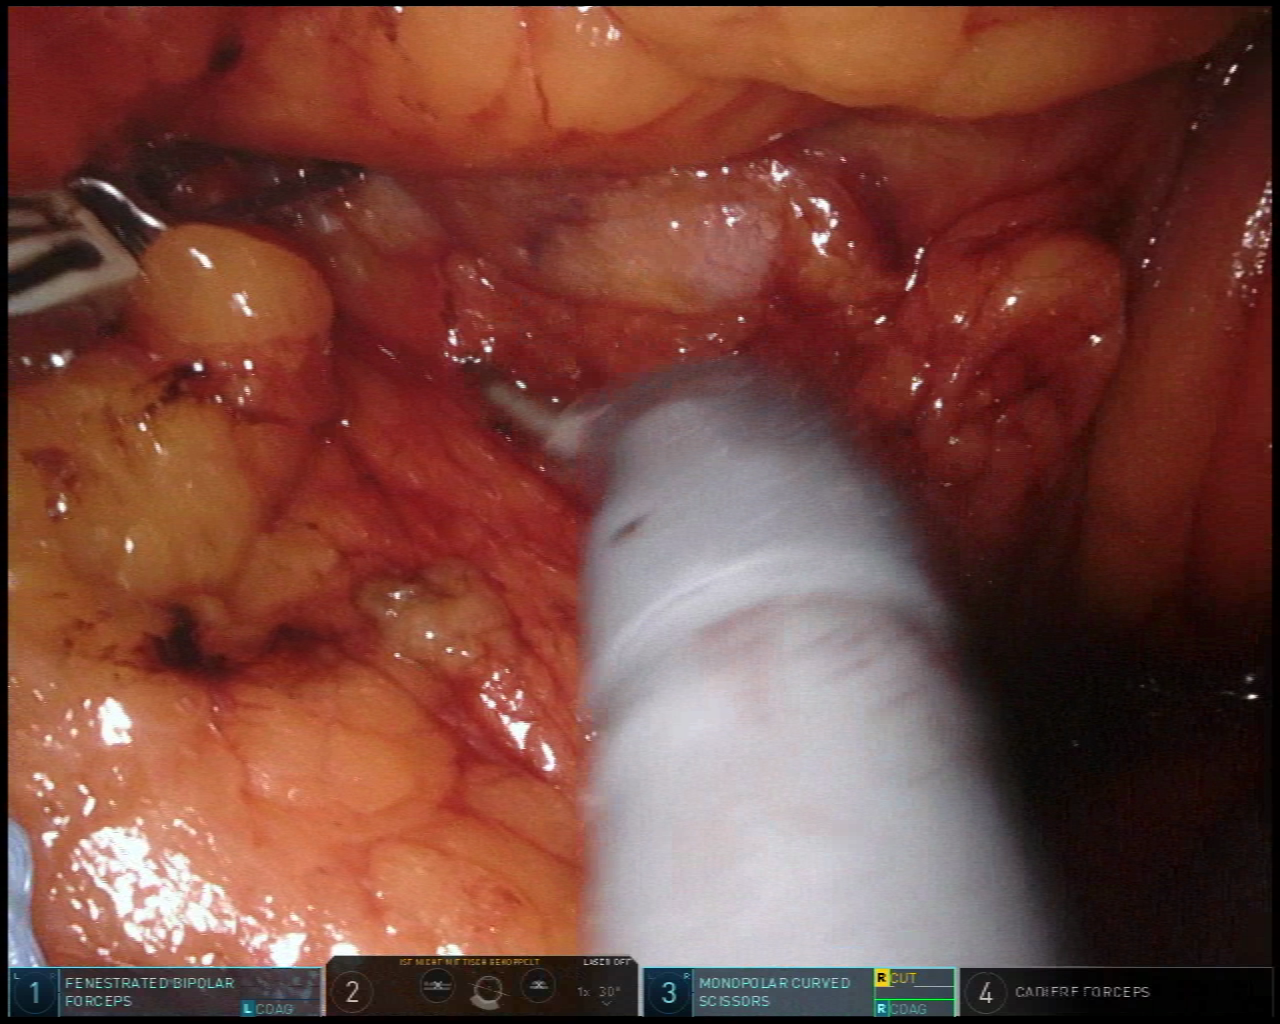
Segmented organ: stomach
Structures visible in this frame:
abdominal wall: no
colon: no
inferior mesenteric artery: no
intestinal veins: no
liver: no
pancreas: no
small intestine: no
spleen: no
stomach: yes
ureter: no
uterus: no
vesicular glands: no